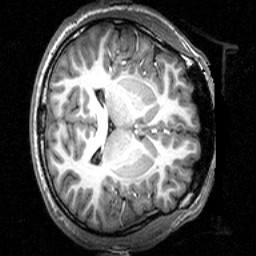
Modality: T1w
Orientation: axial
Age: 20
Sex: male